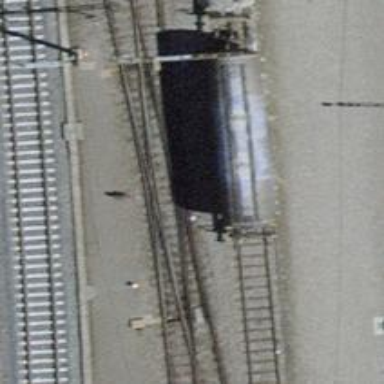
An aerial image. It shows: Rail siding with electrified tracks using contact line.